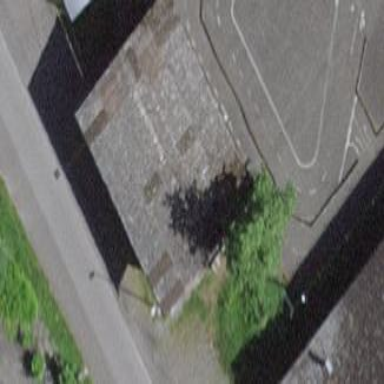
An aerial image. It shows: Building that houses amusement arcade.